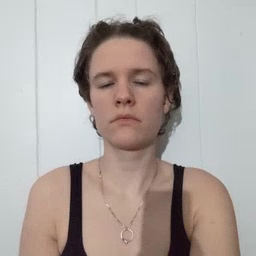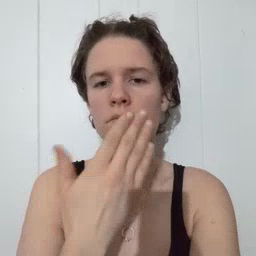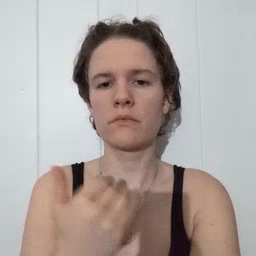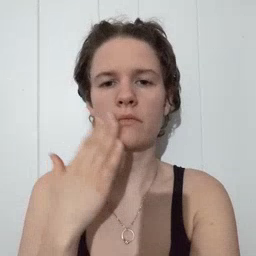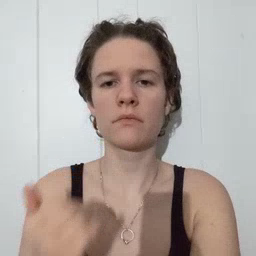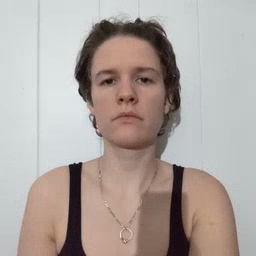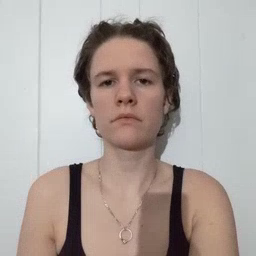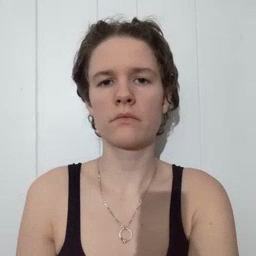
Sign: napkin